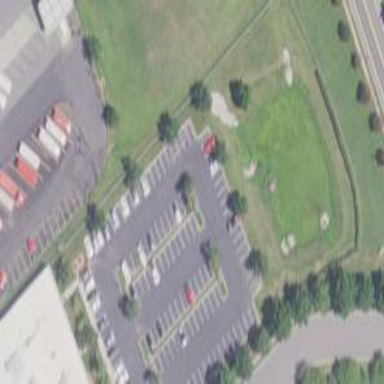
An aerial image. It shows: Parking aisle designated as service road.